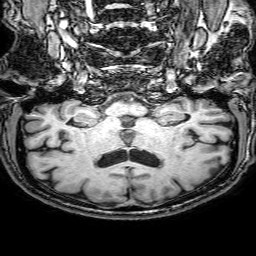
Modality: T1w
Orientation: sagittal
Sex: male
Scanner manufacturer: philips
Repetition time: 0.008067 s
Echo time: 0.00369 s